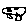
Label: car